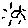
Label: sun